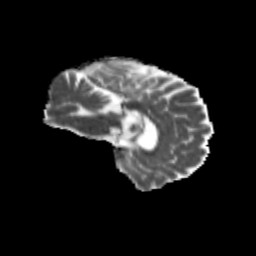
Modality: MD
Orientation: sagittal
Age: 69
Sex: male
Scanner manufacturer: siemens
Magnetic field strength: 3 T
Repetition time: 4.71 s
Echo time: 0.0906 s